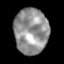
Tissue: skin
Cell type: Epithelial cells
Senescence score: 0.2603
Nuclear area (px): 1519
Mean DAPI intensity: 146.404